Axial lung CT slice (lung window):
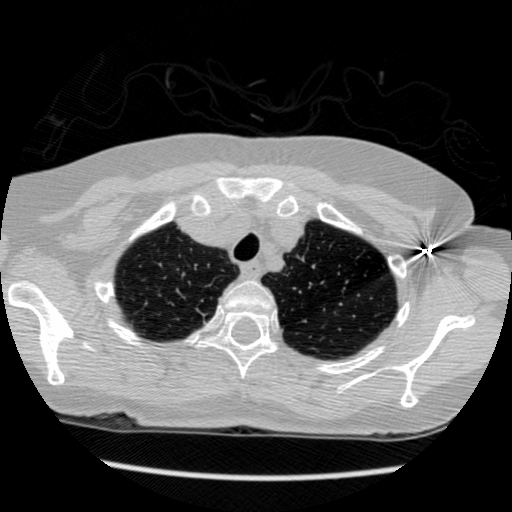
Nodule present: no